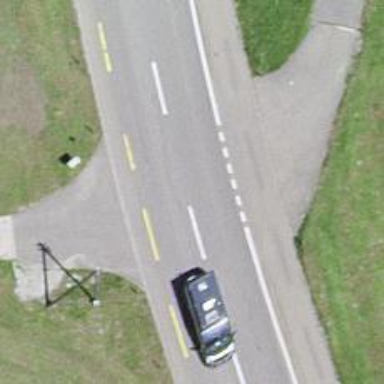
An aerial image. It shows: Secondary road with asphalt surface.